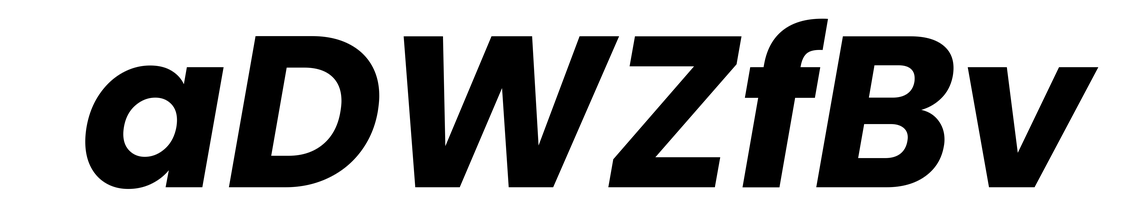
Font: Poppins-BoldItalic